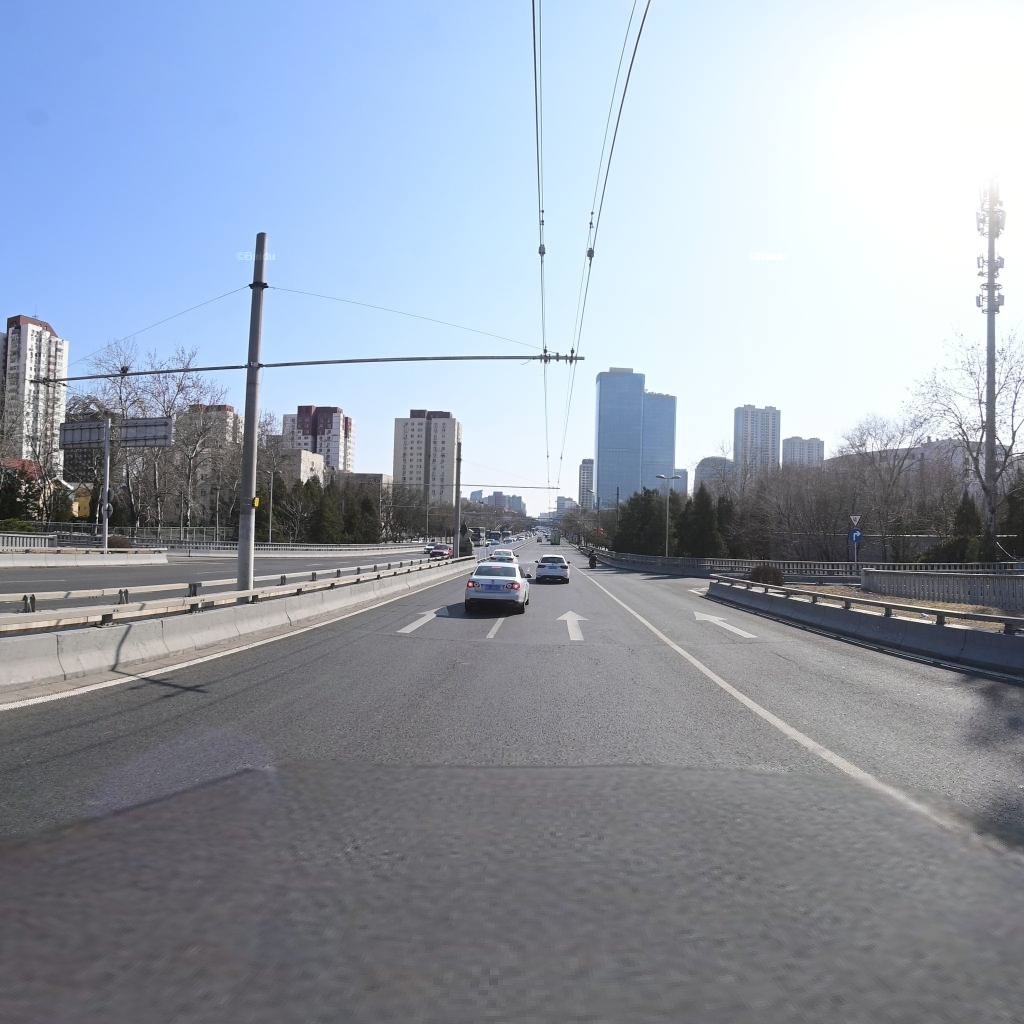
Region: Chaoyang
Road damage annotations: transverse crack, longitudinal crack, longitudinal crack